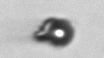
Label: bead